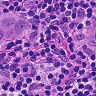
Metastatic tissue present: yes